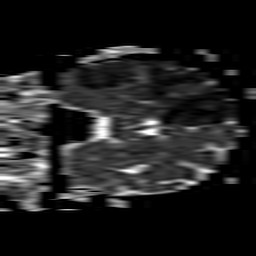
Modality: ADC
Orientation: coronal
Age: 60
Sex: male
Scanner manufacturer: philips
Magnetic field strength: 1.5 T
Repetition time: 3.4 s
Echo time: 0.06922 s